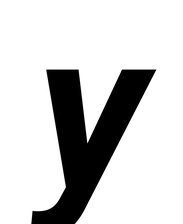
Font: Roboto-Italic_Bold_Italic